Question: I want to find the maximum value in two dimensional array N*N in C with fewer comparisons. I can do it simply with an O(N^2) algorithm, but I think it is too slow.
So, I thought about another way. I simply loop once and search by row and column at the same time, and try to reduce the complexity. (I guess O(2(n-1))) You can see in this picture what I'm trying to do.

I use the same loop to check the content of the columns and the rows.
What I want to know is there anything faster? Like Sort the 2D array with O(N log N) complexity? Assume the values are unsorted.
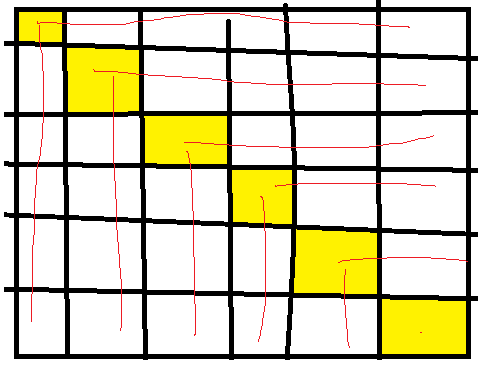
Answer: If the 2d array of M x M elements is not sorted in any way, then you're not going to do better than O(M^2).
Keep in mind that the matrix has M^2 elements, so sorting them will have complexity of O(M^2 log M^2), since most decent sorts are O(N log N) and here N = M^2.